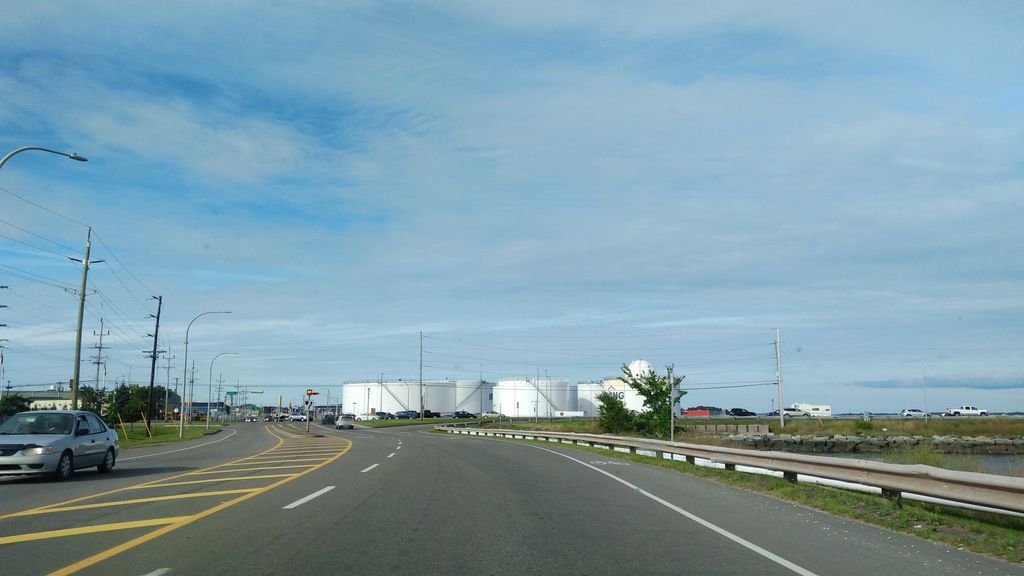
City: charlottetown